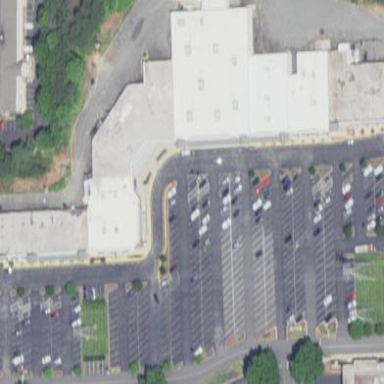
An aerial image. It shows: Retail area.